Question: I'm trying to use a custom bar button image. I've created a simple PNG image with a white object and a transparent background as <URL>:

As you can see, there is no anti-aliasing being applied (that is my exact image, pixel for pixel).
Apple does recommend to use Anti-aliasing, but don't provide any more detail. I would have thought this would be a function of the software like it would with text, rather than pre-applying it to the image.
The question is--how can I programatically provide anti-aliasing for my custom bar button images?
I have tried several things but nothing is doing it for me. Here's one thing I tried:
'''
- (UIImage *)antialiasedImage
{
// Check to see if Antialiased Image has already been initialized
if (_antialiasedImage != nil) {
return _antialiasedImage;
}
// Get Device Scale
CGFloat scale = [[UIScreen mainScreen] scale];
// Get the Image from Resource
UIImage *buttonImage = [UIImage imageNamed:@"ReferenceFieldIcon"]; // .png???
// Get the CGImage from UIImage
CGImageRef imageRef = [buttonImage CGImage];
// Find width and height
NSUInteger width = CGImageGetWidth(imageRef);
NSUInteger height = CGImageGetHeight(imageRef);
// Begin Context
UIGraphicsBeginImageContextWithOptions(buttonImage.size, YES, 0);
CGContextRef context = UIGraphicsGetCurrentContext();
// Set Antialiasing Parameters
CGContextSetAllowsAntialiasing(context, YES);
CGContextSetShouldAntialias(context, YES);
CGContextSetInterpolationQuality(context, kCGInterpolationHigh);
// Draw Image Ref on Context
CGContextDrawImage(context, CGRectMake(0, 0, width, height), imageRef);
// End Context
UIGraphicsEndImageContext();
// Set CGImage to UIImage
_antialiasedImage =
[UIImage imageWithCGImage:imageRef scale:scale orientation:UIImageOrientationUp];
// Release Image Ref
CGImageRelease(imageRef);
return _antialiasedImage;
}
'''
Then I create my Segmented Control Like So:
'''
- (void)viewDidLoad
{
[super viewDidLoad];
// Do any additional setup after loading the view.
NSArray *centerItemsArray =
[NSArray arrayWithObjects: @"S",
self.antialiasedImage,
@"D",
nil];
UISegmentedControl *centerSegCtrl =
[[UISegmentedControl alloc] initWithItems:centerItemsArray];
centerSegCtrl.segmentedControlStyle = UISegmentedControlStyleBar;
UIBarButtonItem *centerButtonItem =
[[UIBarButtonItem alloc] initWithCustomView:(UIView *)centerSegCtrl];
UIBarButtonItem *flexibleSpace =
[[UIBarButtonItem alloc] initWithBarButtonSystemItem:UIBarButtonSystemItemFlexibleSpace
target:nil
action:nil];
NSArray *barArray = [NSArray arrayWithObjects: flexibleSpace,
centerButtonItem,
flexibleSpace,
nil];
[self setToolbarItems:barArray];
}
'''
Thank you in advance!
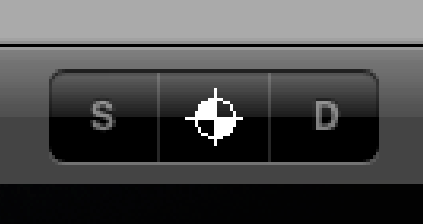
Answer: IOS doesn't add anti-aliasing to rendered images--only items drawn from code. You'll have to anti-alias the image before saving to file.
The way to anti-alias images from code is to draw them code.